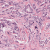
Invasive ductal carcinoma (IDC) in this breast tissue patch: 1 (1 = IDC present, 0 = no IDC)